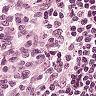
Metastatic tissue present: no